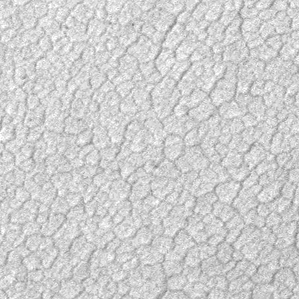
Label: frost